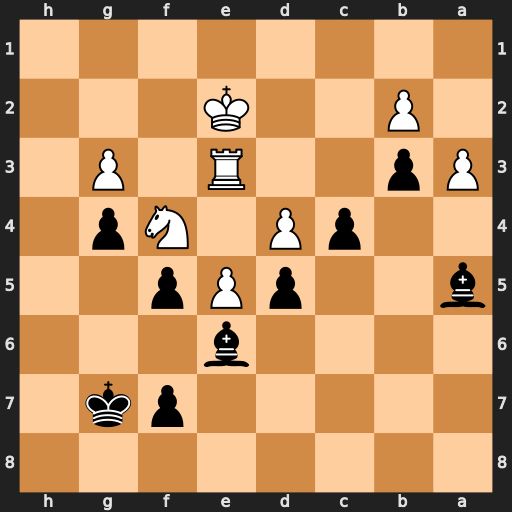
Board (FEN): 8/5pk1/4b3/b2pPp2/2pP1Np1/Pp2R1P1/1P2K3/8
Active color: b
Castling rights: -
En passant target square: -
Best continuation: Bb6 Kd1 Bxd4